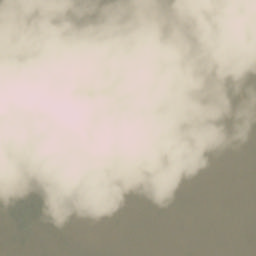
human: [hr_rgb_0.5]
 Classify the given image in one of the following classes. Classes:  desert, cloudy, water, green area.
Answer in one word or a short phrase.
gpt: cloudy